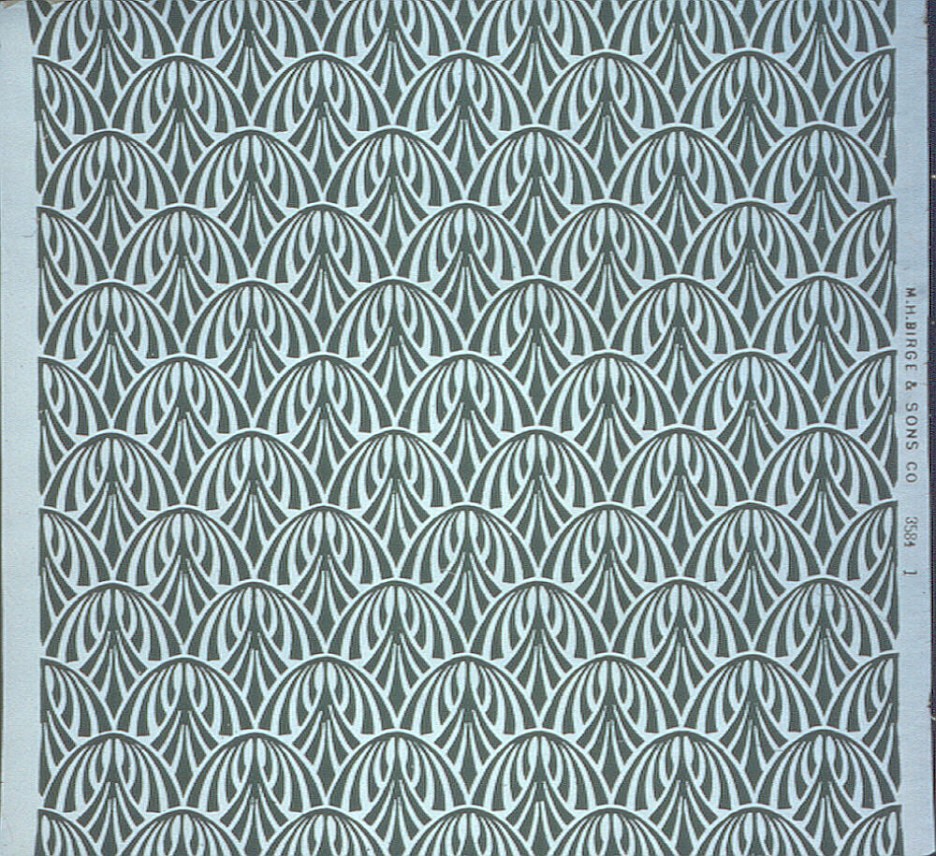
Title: Sidewall
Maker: M.H. Birge & Sons Co., 1834
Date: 1890–1920
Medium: Machine-printed
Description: On white ground, stylized foliage pattern in green; these forms fitted into an over-all fish-scale design.